Question: I have this plot:
'''
ggplot(data3, aes(year, NY.GDP.MKTP.KD.ZG, color = country)) + geom_line() +
xlab('Year') + ylab('GDP per capita')
labs(title = "Annual GDP Growth rate (%)") +
theme_bw()
'''

Now I want to change color and line thickness (black, and a about 30% thicker than others) for one variable only (for one country only).
I have found how to manually assign colors for all variables, but not how to do it for only one. Also, graph can have different number of variables (countries), depending on input data.
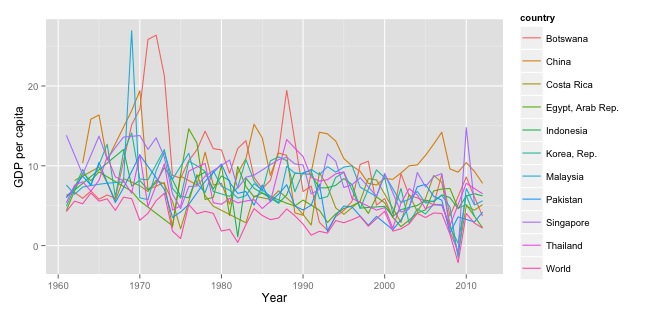
Answer: A bit difficult without some reproducible data, but you should be able to achieve this by adding a 'geom_line()' that only uses the data for that specific country:
'''
ggplot(data3, aes(year, NY.GDP.MKTP.KD.ZG, color = country)) + geom_line() +
xlab('Year') + ylab('GDP per capita') +
labs(title = "Annual GDP Growth rate (%)") +
theme_bw() +
geom_line(data=subset(data3, country == "China"), colour="black", size=1.5)
'''
Keeping the legend in line with the colour and size is a bit trickier- you can do it by manually hacking at the legend with 'override.aes', but it's not necessarily the most elegant solution:
'''
# Needed to access hue_pal(), which is where ggplot's
# default colours come from
library(scales)
ggplot(data3, aes(year, NY.GDP.MKTP.KD.ZG, color = country)) + geom_line() +
xlab('Year') + ylab('GDP per capita') +
labs(title = "Annual GDP Growth rate (%)") +
theme_bw() +
geom_line(data=subset(data3, country == "World"), colour="black", size=1.5) +
guides(colour=guide_legend(override.aes=list(
colour=c(hue_pal()(11)[1:10], "black"), size=c(rep(1, 10), 1.5))))
'''